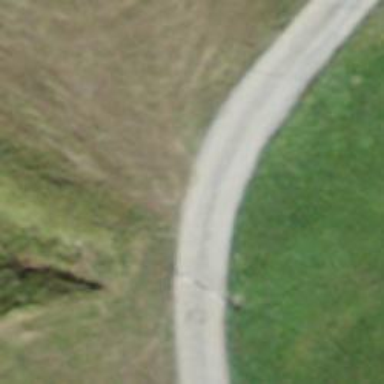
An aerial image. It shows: Compacted track road.